Field crop: maize
Growth stage: 2
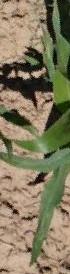
Species: maize